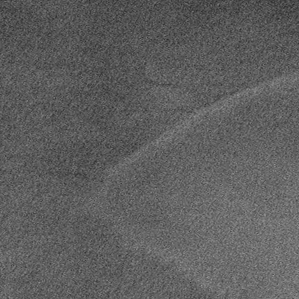
Label: frost